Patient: sex M, age 64
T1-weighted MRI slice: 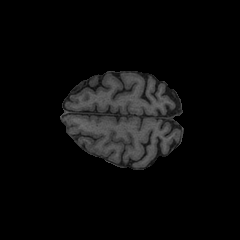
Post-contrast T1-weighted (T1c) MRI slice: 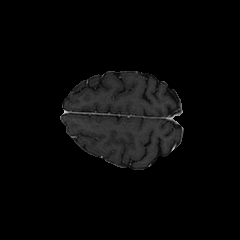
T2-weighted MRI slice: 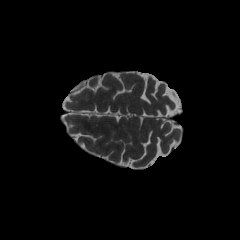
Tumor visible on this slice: no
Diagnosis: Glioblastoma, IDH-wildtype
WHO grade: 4